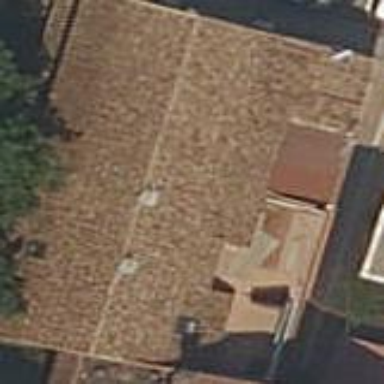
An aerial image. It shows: Detached building with gabled roof.